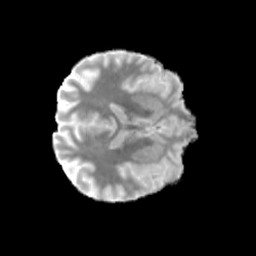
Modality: MD
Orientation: axial
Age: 41
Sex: male
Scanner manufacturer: siemens
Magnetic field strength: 3 T
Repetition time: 3.23 s
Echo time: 0.0892 s